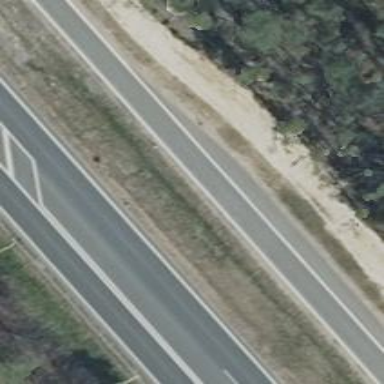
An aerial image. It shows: Service road with asphalt surface. The tracktype is grade1.